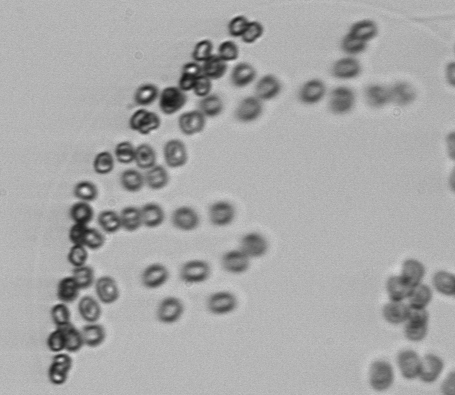
Label: Phaeocystis